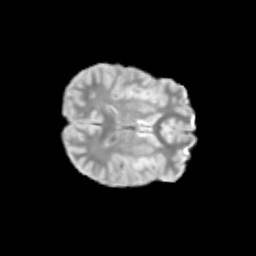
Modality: T2w
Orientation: axial
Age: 13
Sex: male
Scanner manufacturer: siemens
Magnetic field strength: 3 T
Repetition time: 3.8 s
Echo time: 0.07 s